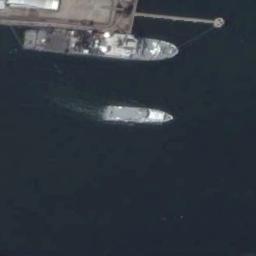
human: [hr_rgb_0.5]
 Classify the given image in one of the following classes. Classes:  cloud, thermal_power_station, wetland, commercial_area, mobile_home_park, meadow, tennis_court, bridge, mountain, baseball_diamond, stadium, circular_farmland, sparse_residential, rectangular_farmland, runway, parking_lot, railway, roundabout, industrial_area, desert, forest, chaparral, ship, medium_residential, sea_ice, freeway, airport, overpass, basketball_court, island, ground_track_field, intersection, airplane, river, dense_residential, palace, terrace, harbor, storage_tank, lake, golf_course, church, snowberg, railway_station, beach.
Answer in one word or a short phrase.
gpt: ship